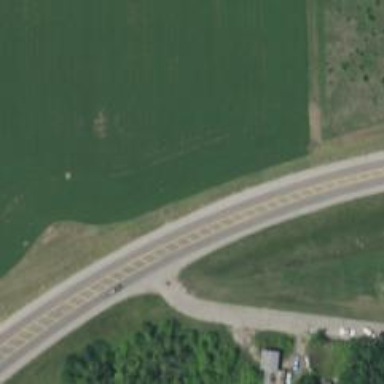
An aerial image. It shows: Primary highway.